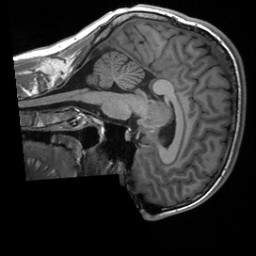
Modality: T1w
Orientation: sagittal
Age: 27
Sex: male
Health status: healthy
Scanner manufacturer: siemens
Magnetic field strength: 3 T
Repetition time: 2 s
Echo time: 0.00232 s